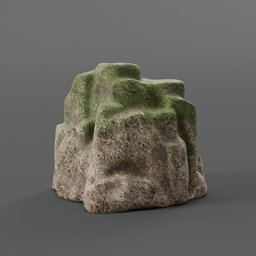
Label: nature